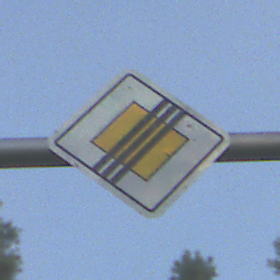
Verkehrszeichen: EndeVorfahrtsstrasse
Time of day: SunriseSunset
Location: Outdoor (Nature)
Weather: PartlyCloudy
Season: NotSpecified
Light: Natural